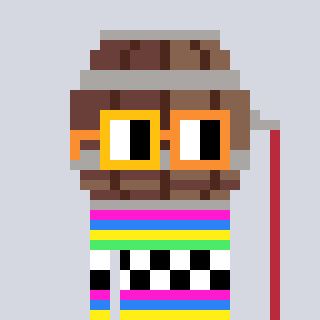
a pixel art character with square yellow and orange glasses, a wine barrel-shaped head and a gold-colored body on a cool background